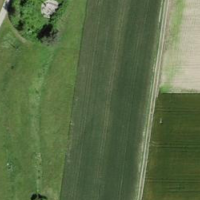
EUNIS habitat code: 24
Species observed at this site:
Prunus spinosa